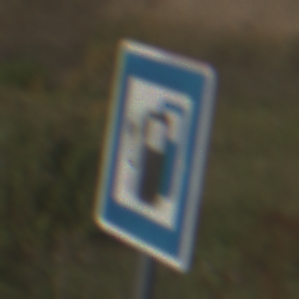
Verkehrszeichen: LadestationFuerElektrofahrzeuge
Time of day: MorningAfternoon
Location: Outdoor (Nature)
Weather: Clear
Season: Autumn
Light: Natural